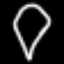
Label: diamond